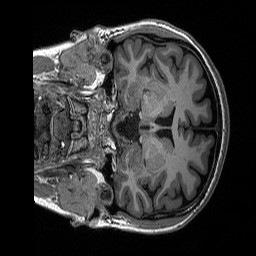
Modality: T1w
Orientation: coronal
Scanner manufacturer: siemens
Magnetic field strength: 3 T
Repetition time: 2.3 s
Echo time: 0.00298 s